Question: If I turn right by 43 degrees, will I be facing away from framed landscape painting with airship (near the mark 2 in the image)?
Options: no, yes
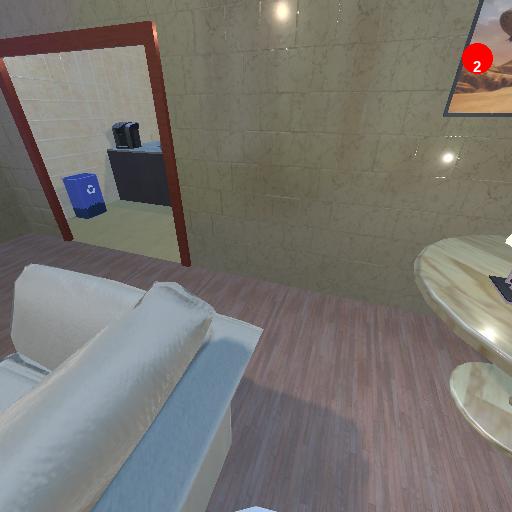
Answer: no